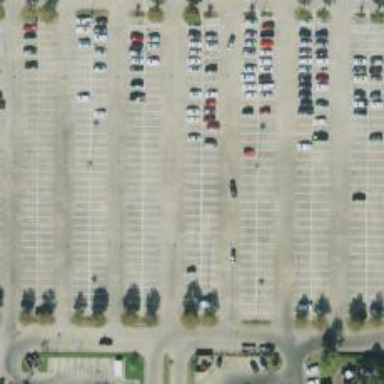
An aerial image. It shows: Parking space.